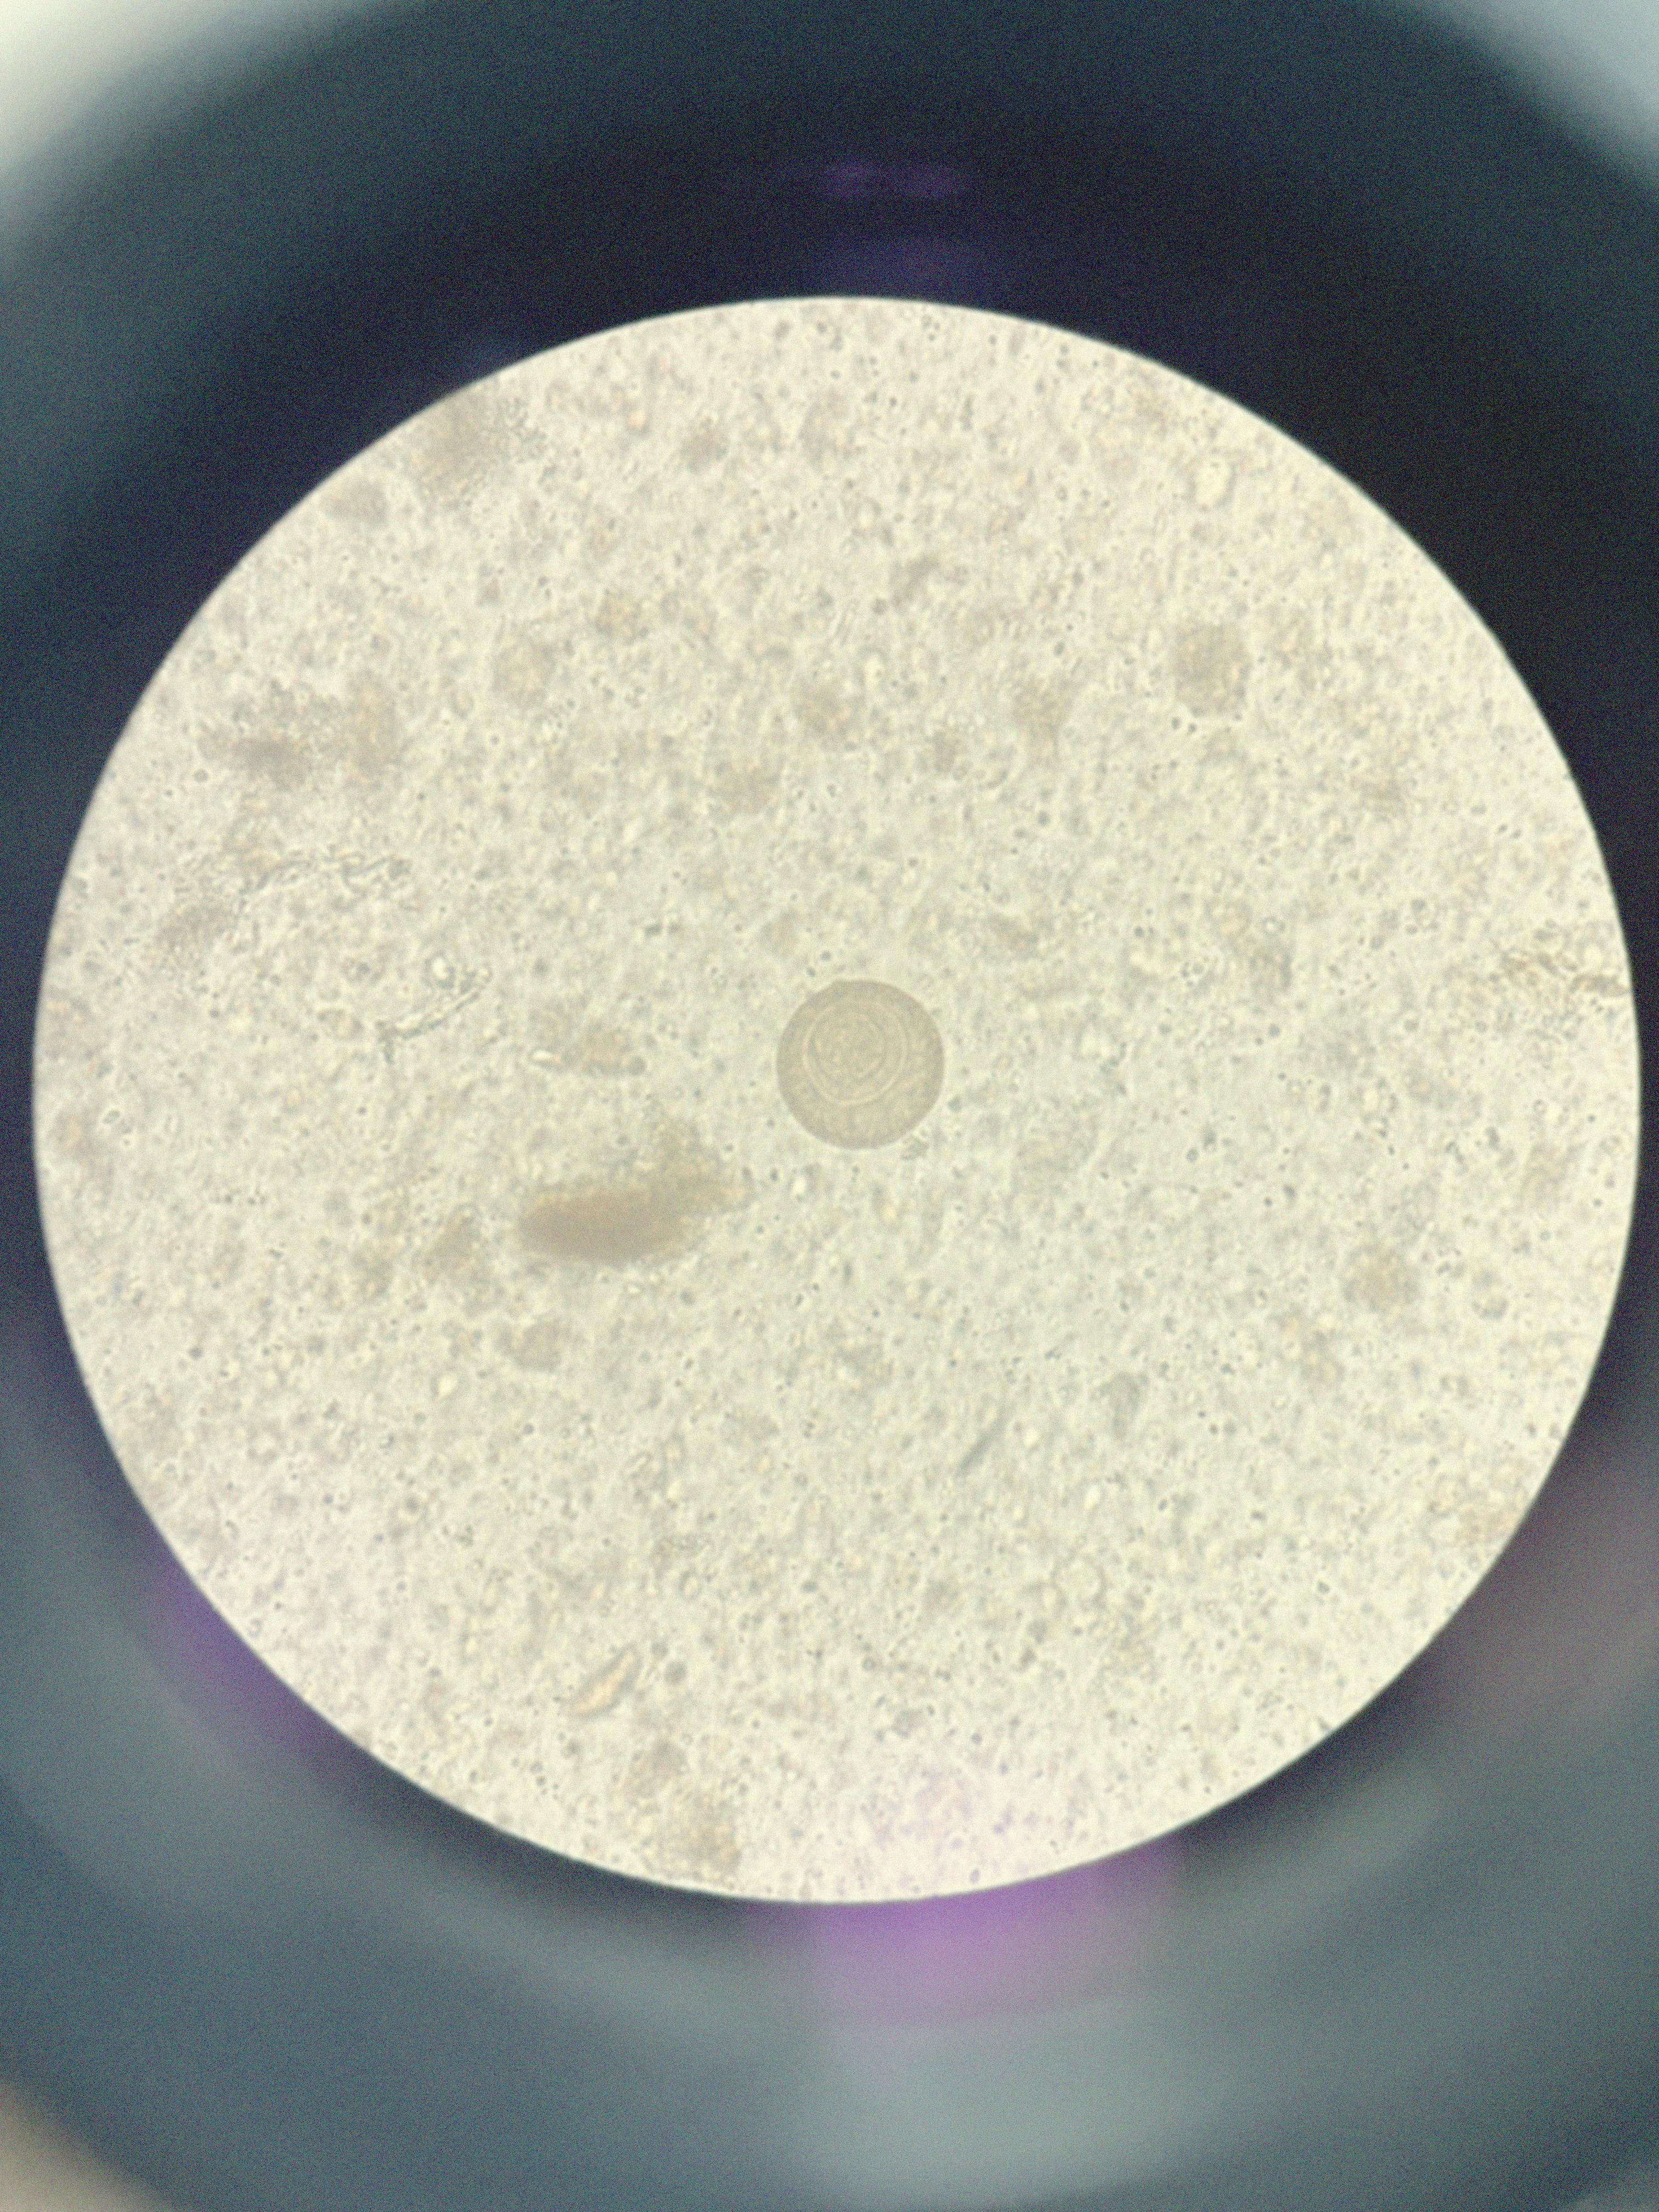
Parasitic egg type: Hymenolepis diminuta